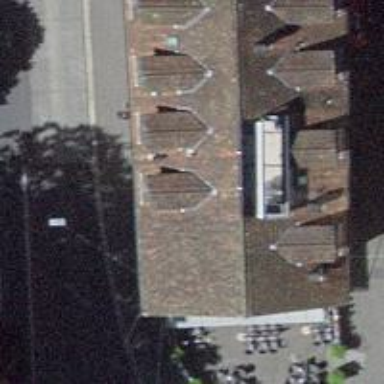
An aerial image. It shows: Restaurant.